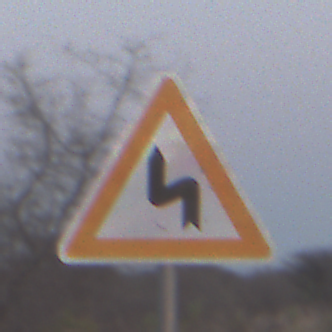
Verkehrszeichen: DoppelkurveZunaechstLinks
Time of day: SunriseSunset
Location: Outdoor (Nature)
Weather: Clear
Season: NotSpecified
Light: Natural